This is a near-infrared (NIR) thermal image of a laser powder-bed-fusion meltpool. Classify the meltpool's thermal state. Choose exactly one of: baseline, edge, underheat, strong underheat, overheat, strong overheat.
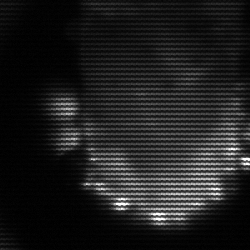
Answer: baseline